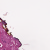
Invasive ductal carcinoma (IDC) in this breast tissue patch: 0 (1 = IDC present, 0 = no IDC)